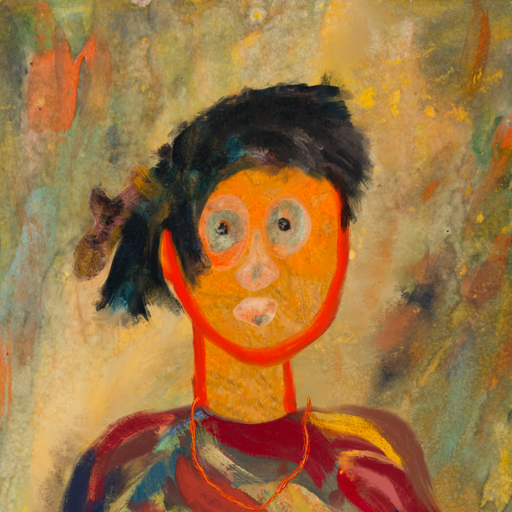
Background: Comrade, Head And Neck Front: Sisters, Face Front: Childish, Bust: Mother_And_Son_Son, Hair Front: Pipe, Head Accessory: Blank, Second Necklace: Gypsy_Mother_2, Necklace: Blank, Baby: Blank